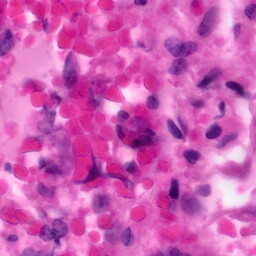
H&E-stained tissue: Pancreatic